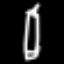
Label: pencil